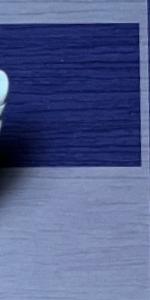
Label: Empty